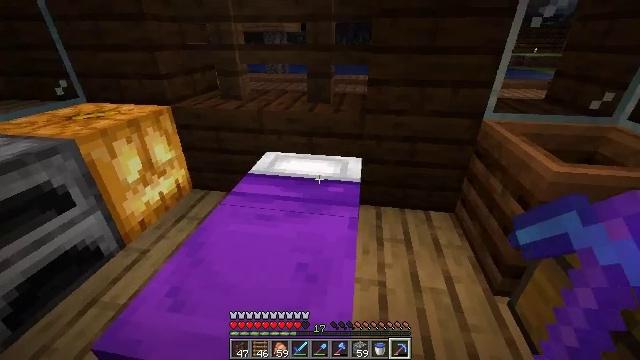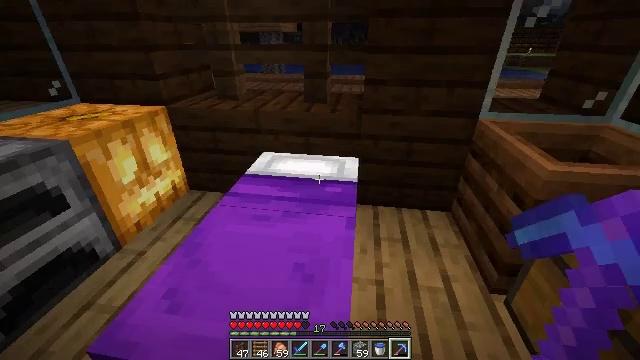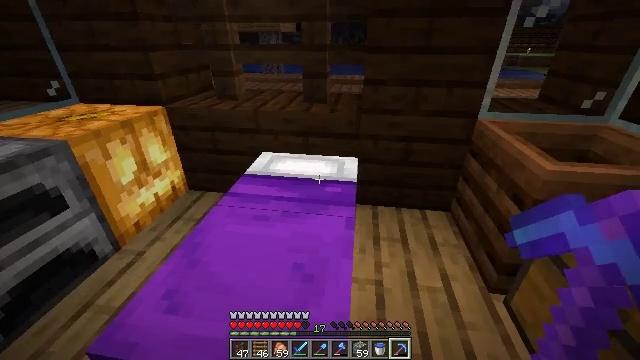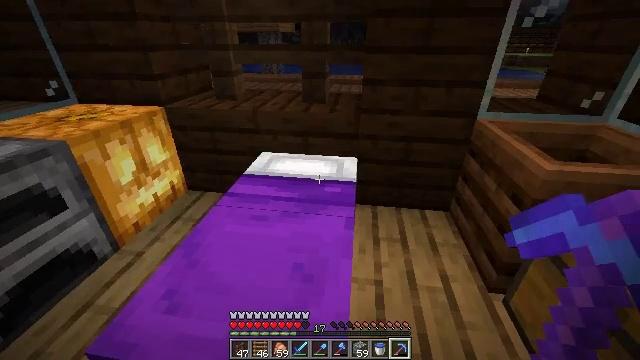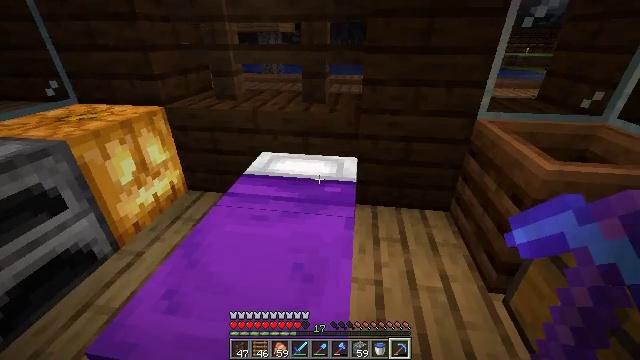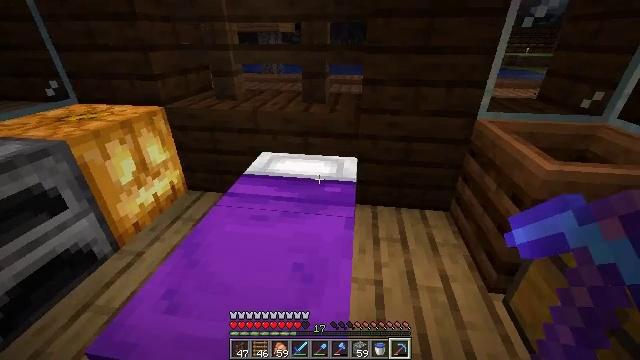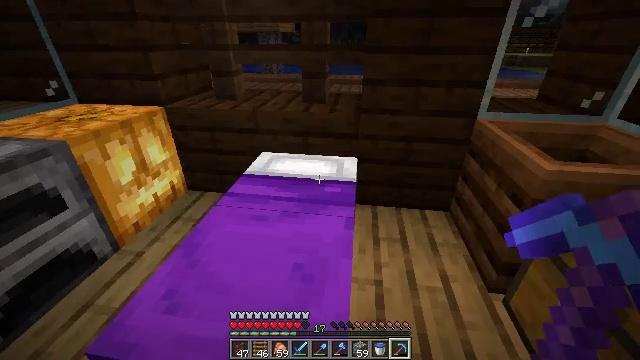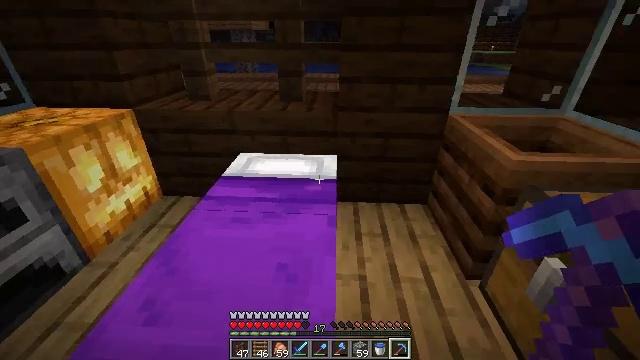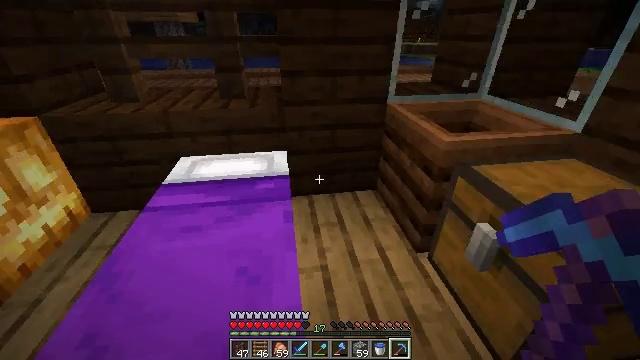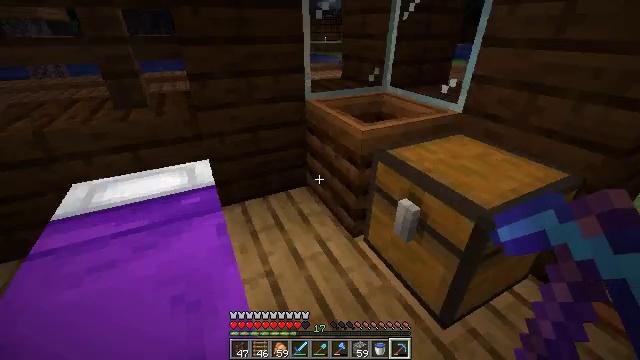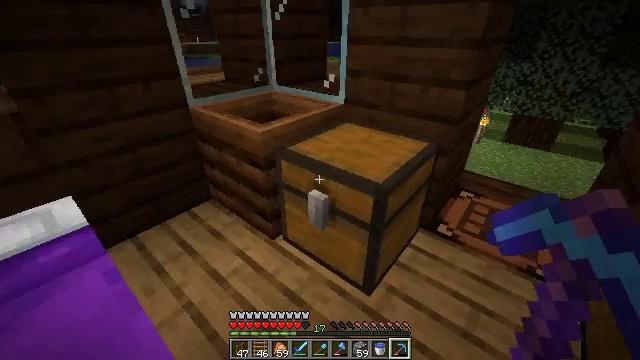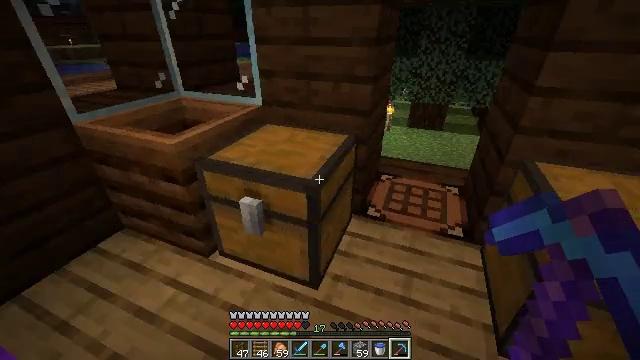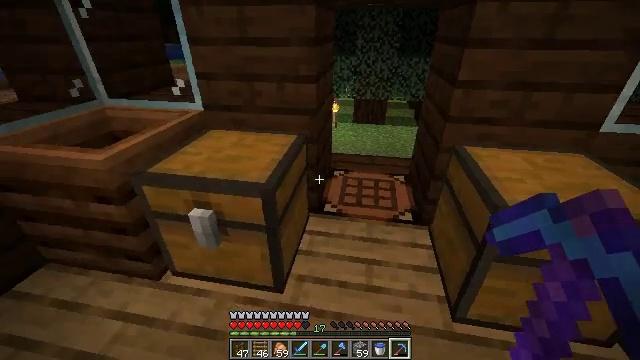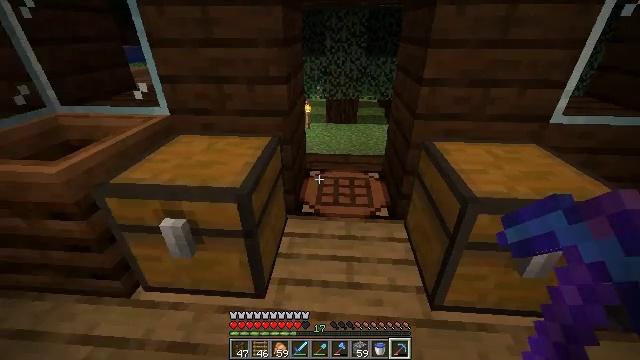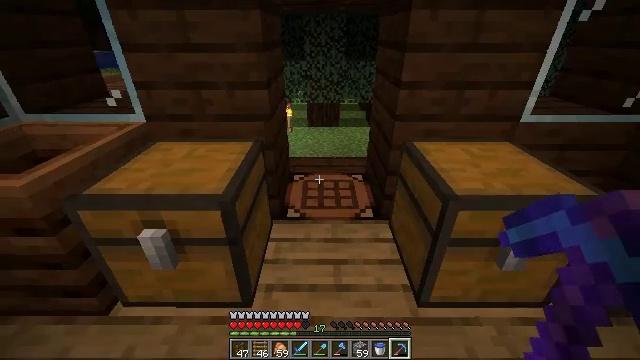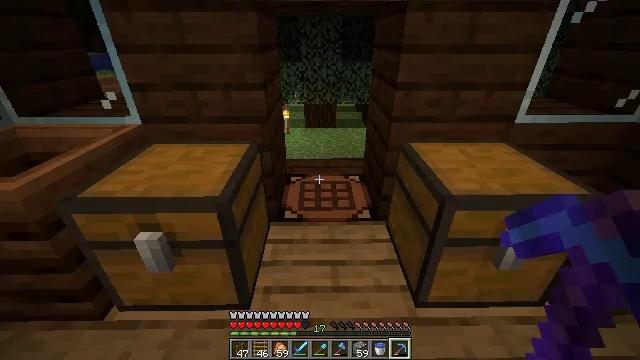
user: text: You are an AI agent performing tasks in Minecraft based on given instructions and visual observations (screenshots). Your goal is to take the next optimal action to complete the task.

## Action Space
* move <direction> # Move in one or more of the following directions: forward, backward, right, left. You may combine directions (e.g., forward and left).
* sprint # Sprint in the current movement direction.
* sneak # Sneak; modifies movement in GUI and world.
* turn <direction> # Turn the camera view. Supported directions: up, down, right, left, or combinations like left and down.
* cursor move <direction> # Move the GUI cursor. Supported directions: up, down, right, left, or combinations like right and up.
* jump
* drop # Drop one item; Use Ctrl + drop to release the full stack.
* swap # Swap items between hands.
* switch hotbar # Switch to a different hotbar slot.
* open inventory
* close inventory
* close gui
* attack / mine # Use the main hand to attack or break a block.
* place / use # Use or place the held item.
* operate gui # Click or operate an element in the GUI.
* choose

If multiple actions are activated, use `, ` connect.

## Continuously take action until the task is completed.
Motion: motion action
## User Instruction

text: Construct a piston using the necessary materials.
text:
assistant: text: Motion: no_op
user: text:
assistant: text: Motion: no_op
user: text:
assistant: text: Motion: no_op
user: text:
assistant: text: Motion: no_op
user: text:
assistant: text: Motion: no_op
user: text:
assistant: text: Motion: no_op
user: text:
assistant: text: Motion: turn right
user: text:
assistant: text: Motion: turn right and down
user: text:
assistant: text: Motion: turn right
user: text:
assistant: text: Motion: turn right
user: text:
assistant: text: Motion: turn right
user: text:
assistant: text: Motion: turn right
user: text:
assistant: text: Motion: turn right
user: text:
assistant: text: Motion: turn right
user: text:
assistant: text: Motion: no_op
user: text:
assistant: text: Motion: no_op
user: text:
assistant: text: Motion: no_op
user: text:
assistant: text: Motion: no_op
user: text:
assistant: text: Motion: no_op
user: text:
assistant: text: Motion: no_op
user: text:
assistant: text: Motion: no_op
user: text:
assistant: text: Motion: use / place
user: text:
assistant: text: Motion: use / place
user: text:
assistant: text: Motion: use / place
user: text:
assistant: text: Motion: use / place
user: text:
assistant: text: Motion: use / place
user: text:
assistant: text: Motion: open gui
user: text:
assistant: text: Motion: no_op
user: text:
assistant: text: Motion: no_op
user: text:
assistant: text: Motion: no_op